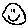
Label: smiley face